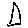
Label: triangle